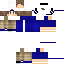
A male human skin with medium skin, wearing brown long hair dressed in a blue hoodie and brown pants, featuring a closed mouth.